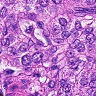
Metastatic tissue present: yes